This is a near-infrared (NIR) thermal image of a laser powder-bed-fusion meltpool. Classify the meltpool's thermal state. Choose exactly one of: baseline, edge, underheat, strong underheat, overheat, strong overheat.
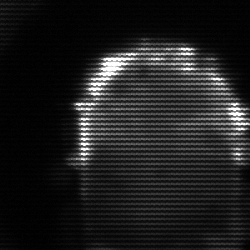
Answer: baseline